Field crop: tomato
Growth stage: 2
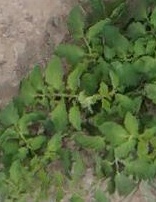
Species: tomato